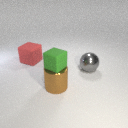
small green rubber cube above large brown metal cylinder